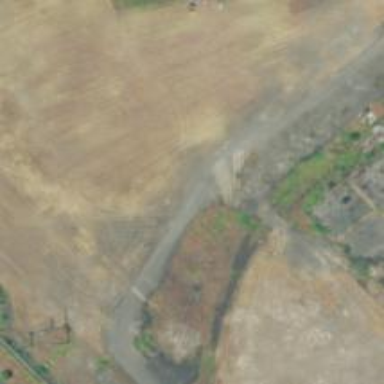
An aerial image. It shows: Disused railway siding.